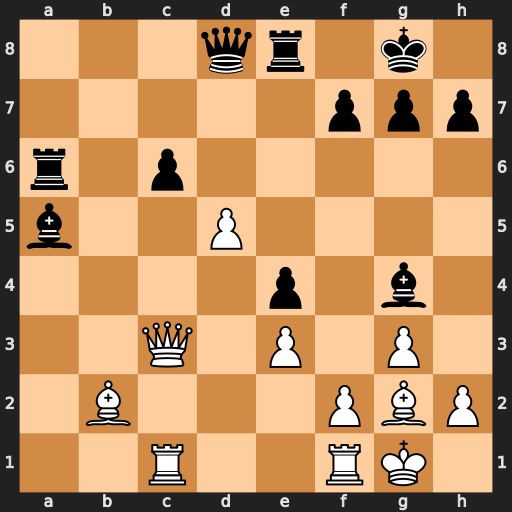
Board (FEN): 3qr1k1/5ppp/r1p5/b2P4/4p1b1/2Q1P1P1/1B3PBP/2R2RK1
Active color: w
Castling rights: -
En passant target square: -
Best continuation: Qxg7#